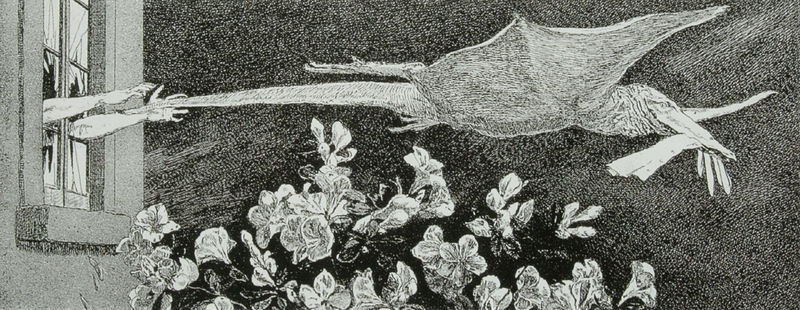
Titel: Phantasie über den Fund eines Handschuhs; 9.Entführung
Künstler: Max Klinger
Standort: München
Institution: Staatliche Graphische Sammlung
Schlagwörter: blätter, dunkel, flügel, hand, haut, himmel, schatten, vogel, weiß, menschen, blume, blumen, fenster, finger, frau, glas, grau, handschuh, handschuhe, hell, licht, nacht, schwarz, zeichnung, blüte, blüten, gebäude, haus, tier, tiere, expressionismus, symbolismus, wand, arm, arme, halten, kleidung, lang, rahmen, hals, hände, strauch, vogle, busch, büsche, flach, dunkelheit, blatt, pflanze, fliegen, schwanz, spanien, bein, papier, ecke, schnabel, moderne, leer, sprossenfenster, grafik, graphik, nebel, angst, jugendstil, ernst, goya, menzel, klinger, max klinger, scheide, surrealismus, velasquez, flammen, linie, flug, scheiben, traum, scheibe, druck, druckgraphik, schwarz-weiss, radierung, stich, lithografie, dieb, gefangen, greifen, raub, klassische moderne, hässlich, pelikan, lilie, schmetterling, sims, kaputt, fensterscheibe, ausgestreckt, brief, albtraum, alptraum, wesen, blütenblatt, fensterbank, fensterbrett, narzisse, rabe, lilien, kupferstich, horror, phantasie, unheimlich, zerbrochen, fenstersims, drachen, kubin, drache, grotesk, eidechse, schnabeltier, monster, untier, scherben, fledermaus, max, nehmen, schwrz, stehlen, glass, bruch, splitter, storch, dinosaurier, narzissen, krähe, alb, blake, zerbrochenes glas, raubvogel, geheimnissvoll, werfen, elster, unterarme, grusel, archeopterix, bang, blüren, dino, flugdinosaurier, flugechse, fluggetier, flugsaurier, hinweg, kapuzinerkresse, ledrig, raabe, saurier, stoech, velsquez, zerbrechen, lzeichnung, window, tail, flowers, arms, dragon, magnolia, geklaut, flying, grabbing, broken glass, prehistoric